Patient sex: M
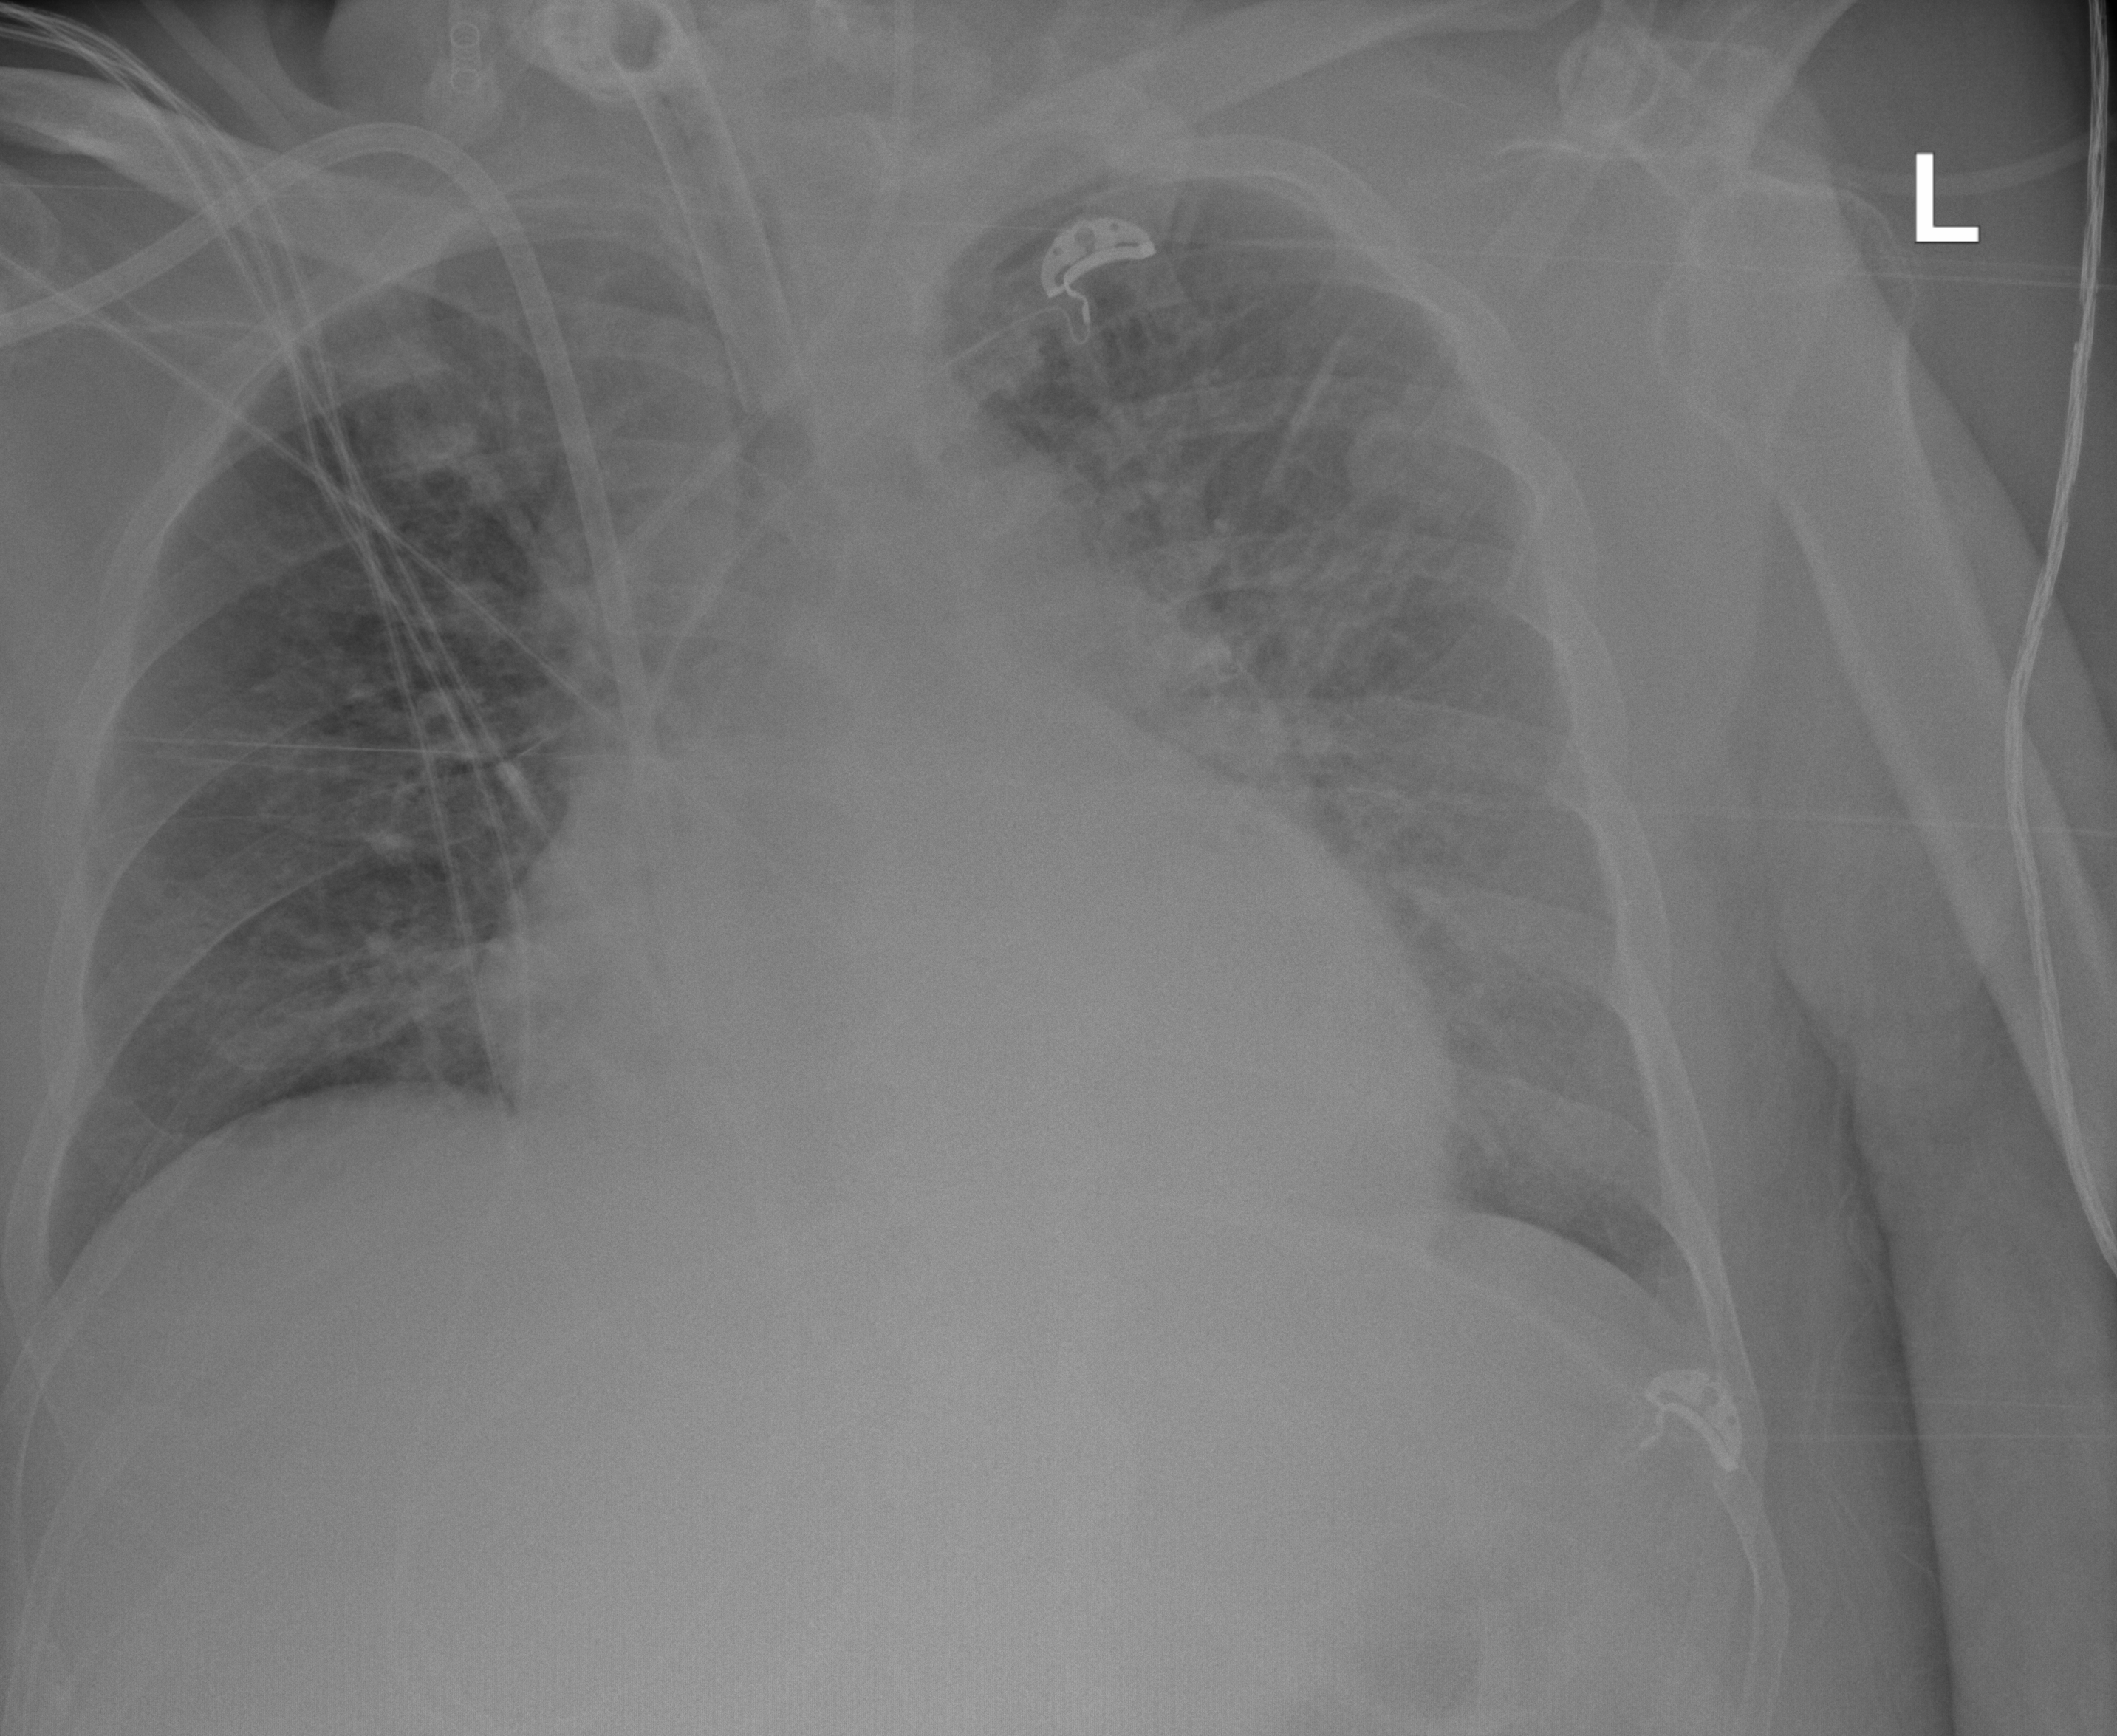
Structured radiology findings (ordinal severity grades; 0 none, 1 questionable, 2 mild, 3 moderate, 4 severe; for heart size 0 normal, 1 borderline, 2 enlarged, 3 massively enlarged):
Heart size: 2
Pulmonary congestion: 2
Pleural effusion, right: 0
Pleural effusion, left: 1
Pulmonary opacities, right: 1
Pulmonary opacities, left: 1
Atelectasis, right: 0
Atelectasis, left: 0